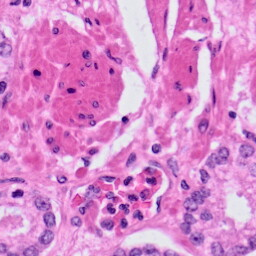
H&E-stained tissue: Prostate